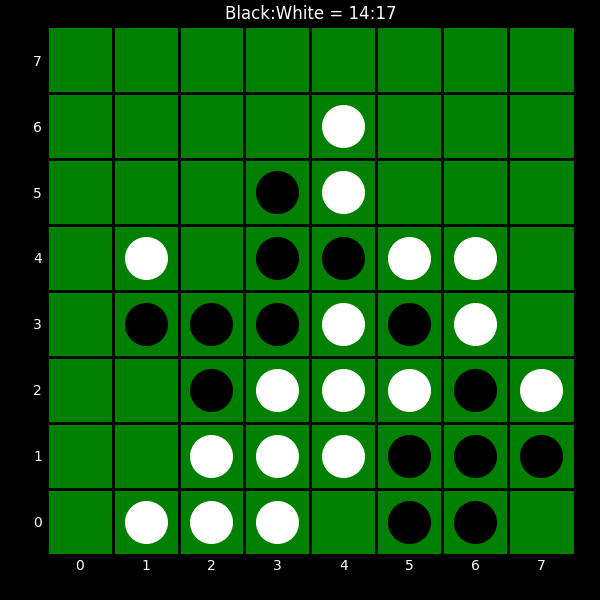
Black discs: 14
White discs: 17